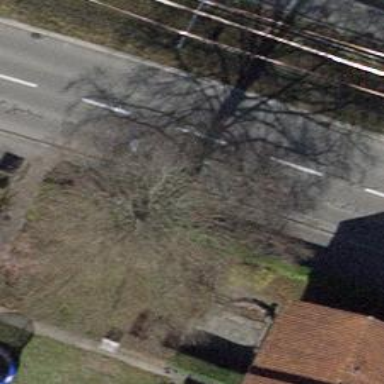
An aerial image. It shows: Natural monument tree with broadleaved deciduous leaves.